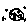
Label: moon